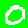
Digit: 0